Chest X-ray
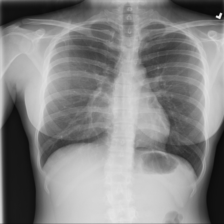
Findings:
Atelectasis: negative
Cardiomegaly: negative
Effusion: negative
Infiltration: negative
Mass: negative
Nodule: negative
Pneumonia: negative
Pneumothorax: negative
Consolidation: negative
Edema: negative
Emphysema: negative
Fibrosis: negative
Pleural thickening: negative
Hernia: negative